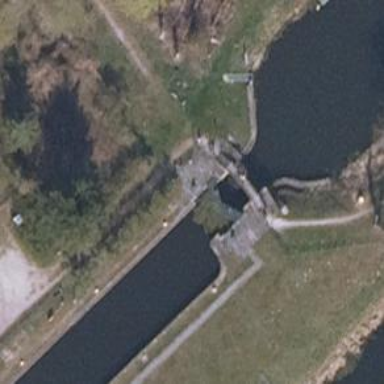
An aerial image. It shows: Canal with lock obstacle.